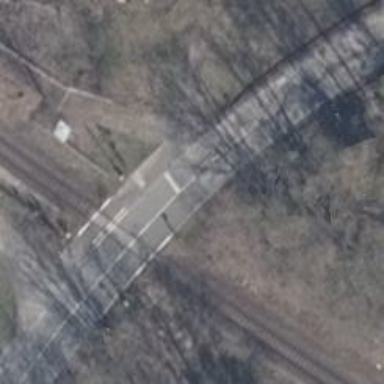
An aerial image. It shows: Level crossing along the railway.